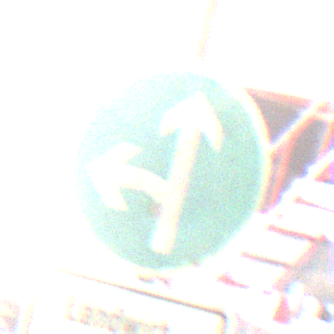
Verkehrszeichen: VorgeschriebeneFahrtrichtungGeradeausOderLinks
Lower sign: BesondereFahrzeugeUndTransportgueter6
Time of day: Midday
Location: Indoor (Urban)
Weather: NotSpecified
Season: NotSpecified
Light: Natural